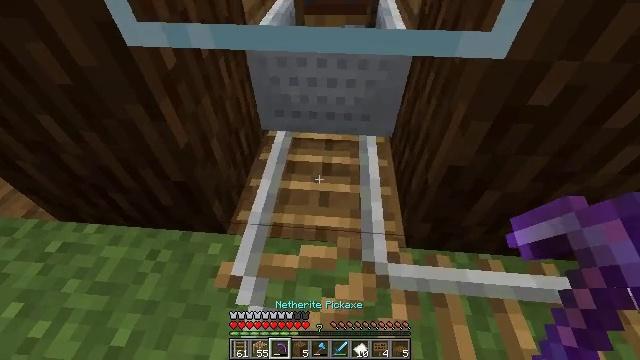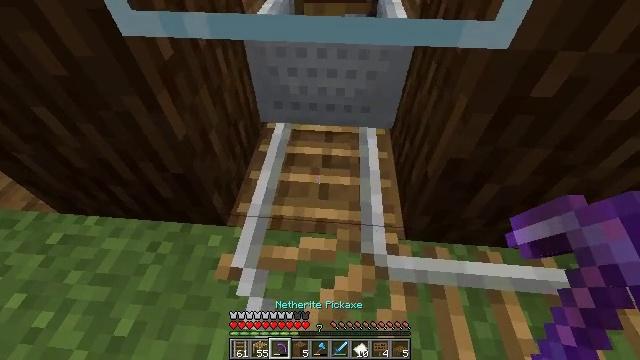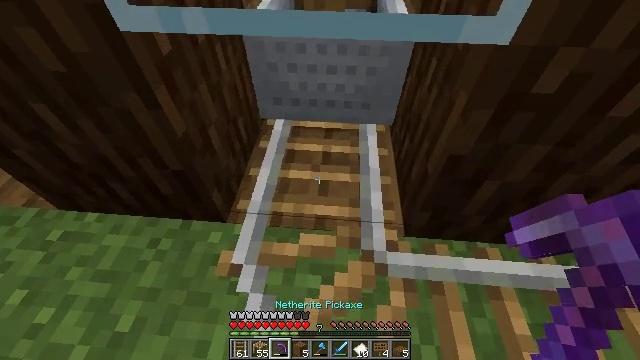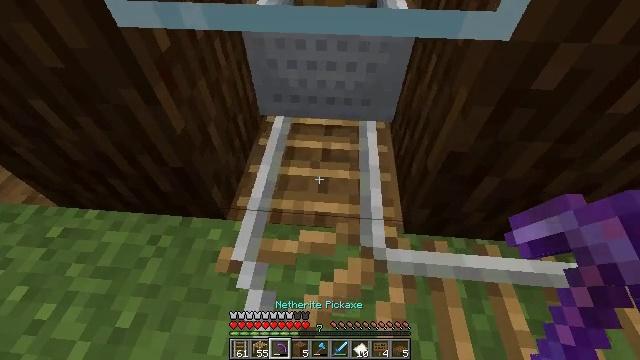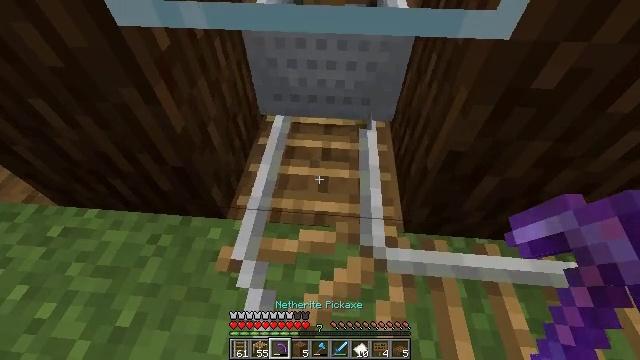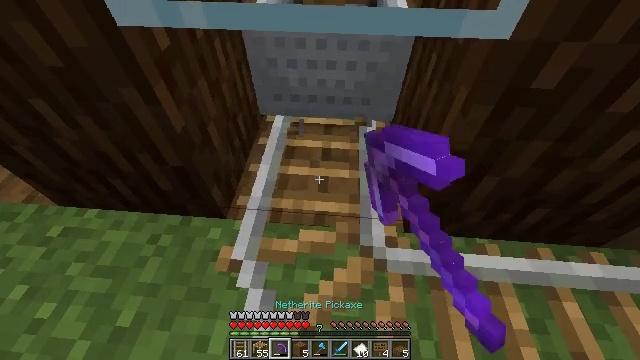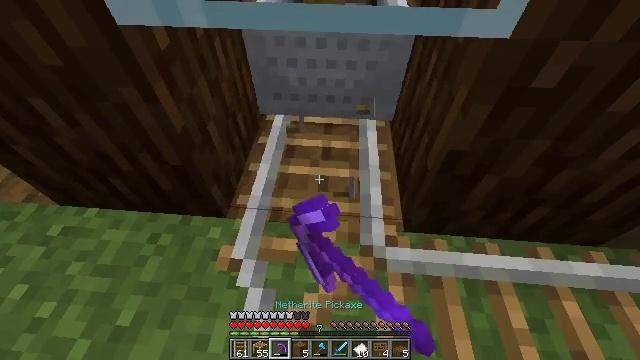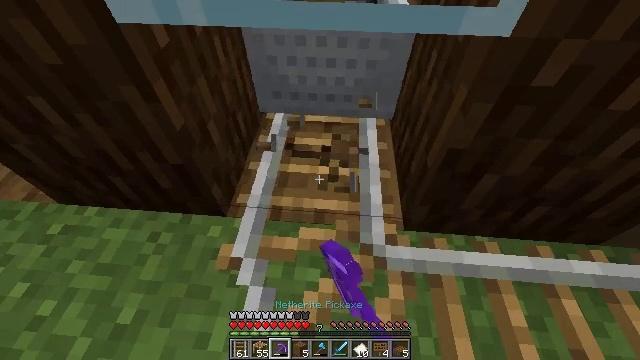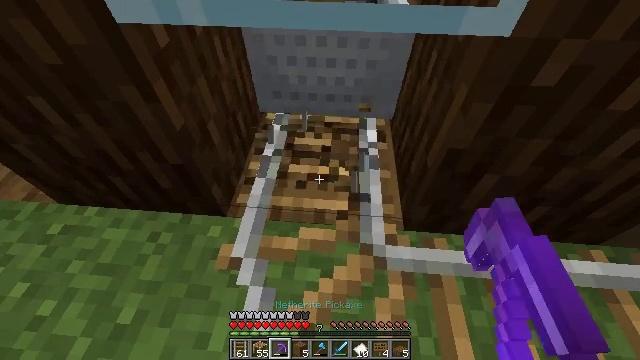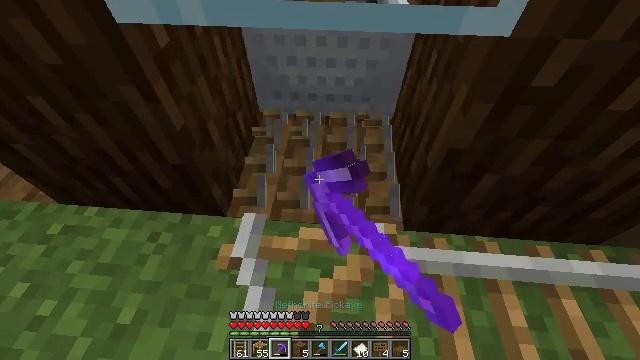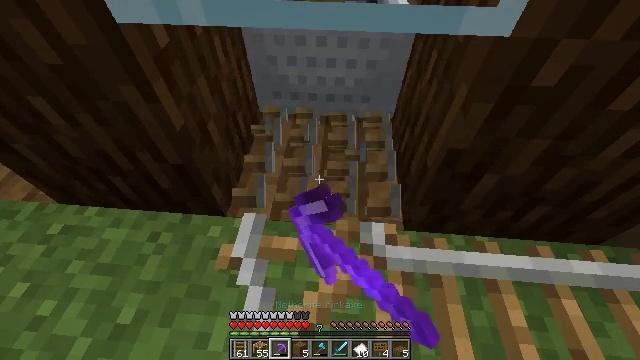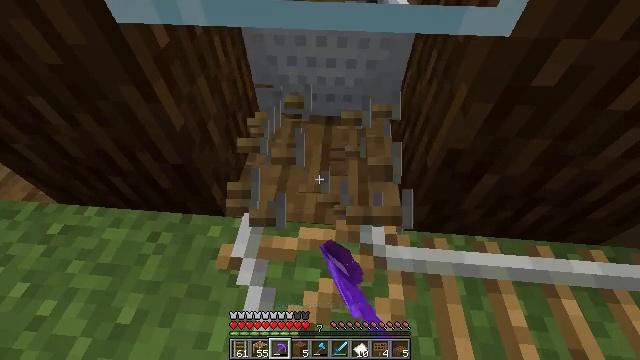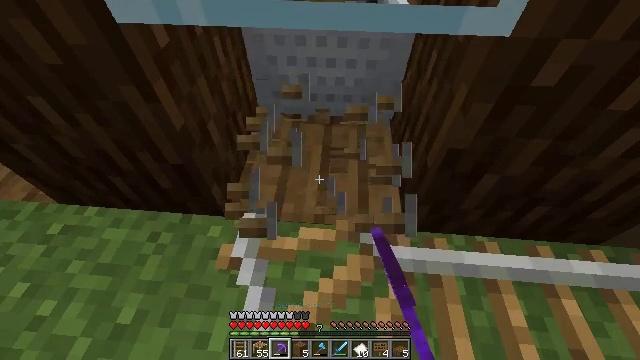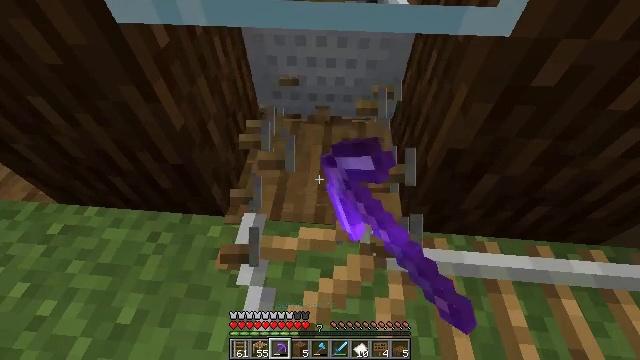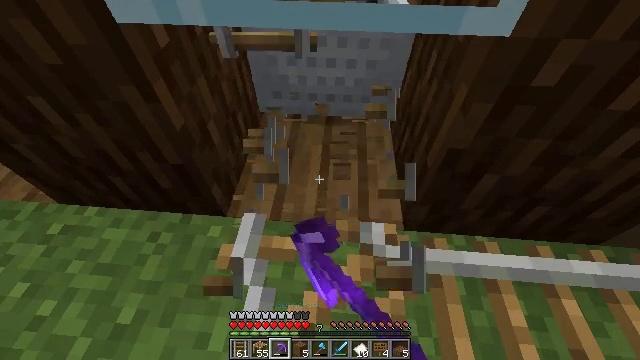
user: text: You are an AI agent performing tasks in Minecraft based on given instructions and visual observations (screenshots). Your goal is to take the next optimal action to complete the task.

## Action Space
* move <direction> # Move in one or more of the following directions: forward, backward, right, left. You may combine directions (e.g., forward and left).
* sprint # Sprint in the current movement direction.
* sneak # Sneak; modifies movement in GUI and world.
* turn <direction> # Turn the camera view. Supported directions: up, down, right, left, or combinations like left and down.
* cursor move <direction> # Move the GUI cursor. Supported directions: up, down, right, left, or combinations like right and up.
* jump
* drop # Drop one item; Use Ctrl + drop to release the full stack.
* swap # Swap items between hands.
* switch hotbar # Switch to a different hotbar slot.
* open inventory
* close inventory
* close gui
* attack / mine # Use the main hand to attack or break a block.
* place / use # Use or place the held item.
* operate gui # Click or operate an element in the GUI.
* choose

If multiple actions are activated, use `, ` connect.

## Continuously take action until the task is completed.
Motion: motion action
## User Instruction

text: Break the rail off the ground.
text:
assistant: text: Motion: sneak, turn down
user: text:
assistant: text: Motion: sneak
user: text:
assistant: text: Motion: sneak
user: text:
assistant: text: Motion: sneak, attack / mine
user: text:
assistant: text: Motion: sneak, attack / mine
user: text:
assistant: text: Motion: sneak, attack / mine
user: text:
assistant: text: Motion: sneak, attack / mine
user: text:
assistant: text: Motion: sneak, attack / mine
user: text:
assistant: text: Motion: sneak, attack / mine
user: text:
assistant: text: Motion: sneak, attack / mine
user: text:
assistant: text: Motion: sneak, attack / mine
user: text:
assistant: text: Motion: sneak, attack / mine
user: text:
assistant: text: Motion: sneak, attack / mine
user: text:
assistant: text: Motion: sneak, attack / mine
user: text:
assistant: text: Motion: sneak, attack / mine